Question: I'm developing WP8 app for my own needs and want it to have small live tile with text.
Since small tile cannot display text, I'm generating appropriate image with needed text.
Here is the code:
'''
WriteableBitmap bmpSmall = new WriteableBitmap(159, 159);
var grid = new Grid();
grid.Width = bmpSmall.PixelWidth;
grid.Height = bmpSmall.PixelHeight;
var background = new Canvas();
background.Width = bmpSmall.PixelWidth;
background.Height = bmpSmall.PixelHeight;
SolidColorBrush backColor = new SolidColorBrush((Color)Application.Current.Resources["PhoneAccentColor"]);
background.Background = backColor;
var textBlock = new TextBlock();
textBlock.Text = "qwerty";
textBlock.FontWeight = FontWeights.Bold;
textBlock.HorizontalAlignment = HorizontalAlignment.Center;
textBlock.VerticalAlignment = VerticalAlignment.Center;
textBlock.FontSize = 28;
textBlock.Foreground = new SolidColorBrush(Colors.White);
grid.Children.Add(textBlock);
bmpSmall.Render(background, null);
bmpSmall.Render(grid, null);
bmpSmall.Invalidate();
using (IsolatedStorageFile isf = IsolatedStorageFile.GetUserStoreForApplication())
{
using (IsolatedStorageFileStream imageStream = new IsolatedStorageFileStream("/Shared/ShellContent/smallTile.jpg", System.IO.FileMode.Create, isf))
{
bmpSmall.SaveJpeg(imageStream, 159, 159, 0, 100);
}
}
ShellTile tile = ShellTile.ActiveTiles.First();
FlipTileData tileData = new FlipTileData();
tileData.SmallBackgroundImage = new Uri(@"isostore:/Shared/ShellContent/smallTile.jpg", UriKind.Absolute);
tile.Update(tileData);
'''
And result looks like:

As you see, text is aligned to top left corner. The question is "Why"? Since I'd set 'textBlock.HorizontalAlignment' and 'textBlock.VerticalAlignment' - I expect it in the center of the image.
For example the following XAML looks like you can expect and like I need:
'''
<Grid Width="159" Height="159">
<Grid.Background>
<SolidColorBrush Color="{StaticResource PhoneAccentColor}"/>
</Grid.Background>
<TextBlock HorizontalAlignment="Center" VerticalAlignment="Center" FontWeight="Bold" FontSize="28" Foreground="White">qwerty</TextBlock>
</Grid>
'''
What did I miss? How can I center text?
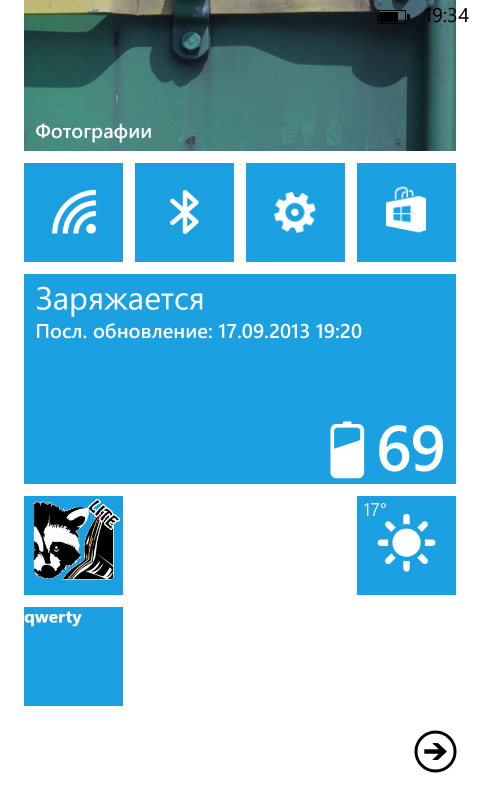
Answer: Give the following code a try:
'''
WriteableBitmap bmpSmall = new WriteableBitmap(159, 159);
var grid = new Grid();
grid.Width = bmpSmall.PixelWidth;
grid.Height = bmpSmall.PixelHeight;
var background = new Canvas();
background.Width = bmpSmall.PixelWidth;
background.Height = bmpSmall.PixelHeight;
SolidColorBrush backColor = new SolidColorBrush((Color)Application.Current.Resources["PhoneAccentColor"]);
background.Background = backColor;
var textBlock = new TextBlock();
textBlock.Width = bmpSmall.PixelWidth;
textBlock.Text = "qwerty";
textBlock.FontWeight = FontWeights.Bold;
textBlock.HorizontalAlignment = HorizontalAlignment.Stretch;
textBlock.VerticalAlignment = VerticalAlignment.Center;
textBlock.FontSize = 28;
textBlock.Foreground = new SolidColorBrush(Colors.White);
textBlock.TextAlignment = TextAlignment.Center;
grid.Children.Add(background);
grid.Children.Add(textBlock);
grid.Measure(new Size(bmpSmall.PixelWidth, bmpSmall.PixelHeight));
grid.Arrange(new Rect(0,0,bmpSmall.PixelWidth, bmpSmall.PixelHeight));
grid.UpdateLayout();
bmpSmall.Render(grid, null);
bmpSmall.Invalidate();
'''
I set the 'TextBlock' width to the same as the rest of the tile, and set 'HorizontalAlignment' to stretch, so that control would take up the whole width of the tile. Then I set the 'TextAlignment' property to 'TextAlignment.Center', in order to center the text. Hope that helps!
Edit: Apparently for writable bitmaps, you must do the measure/arrange/layout steps yourself in order to render controls as you would think they should be rendered. Give this updated code a try, it should work this time!